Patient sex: M
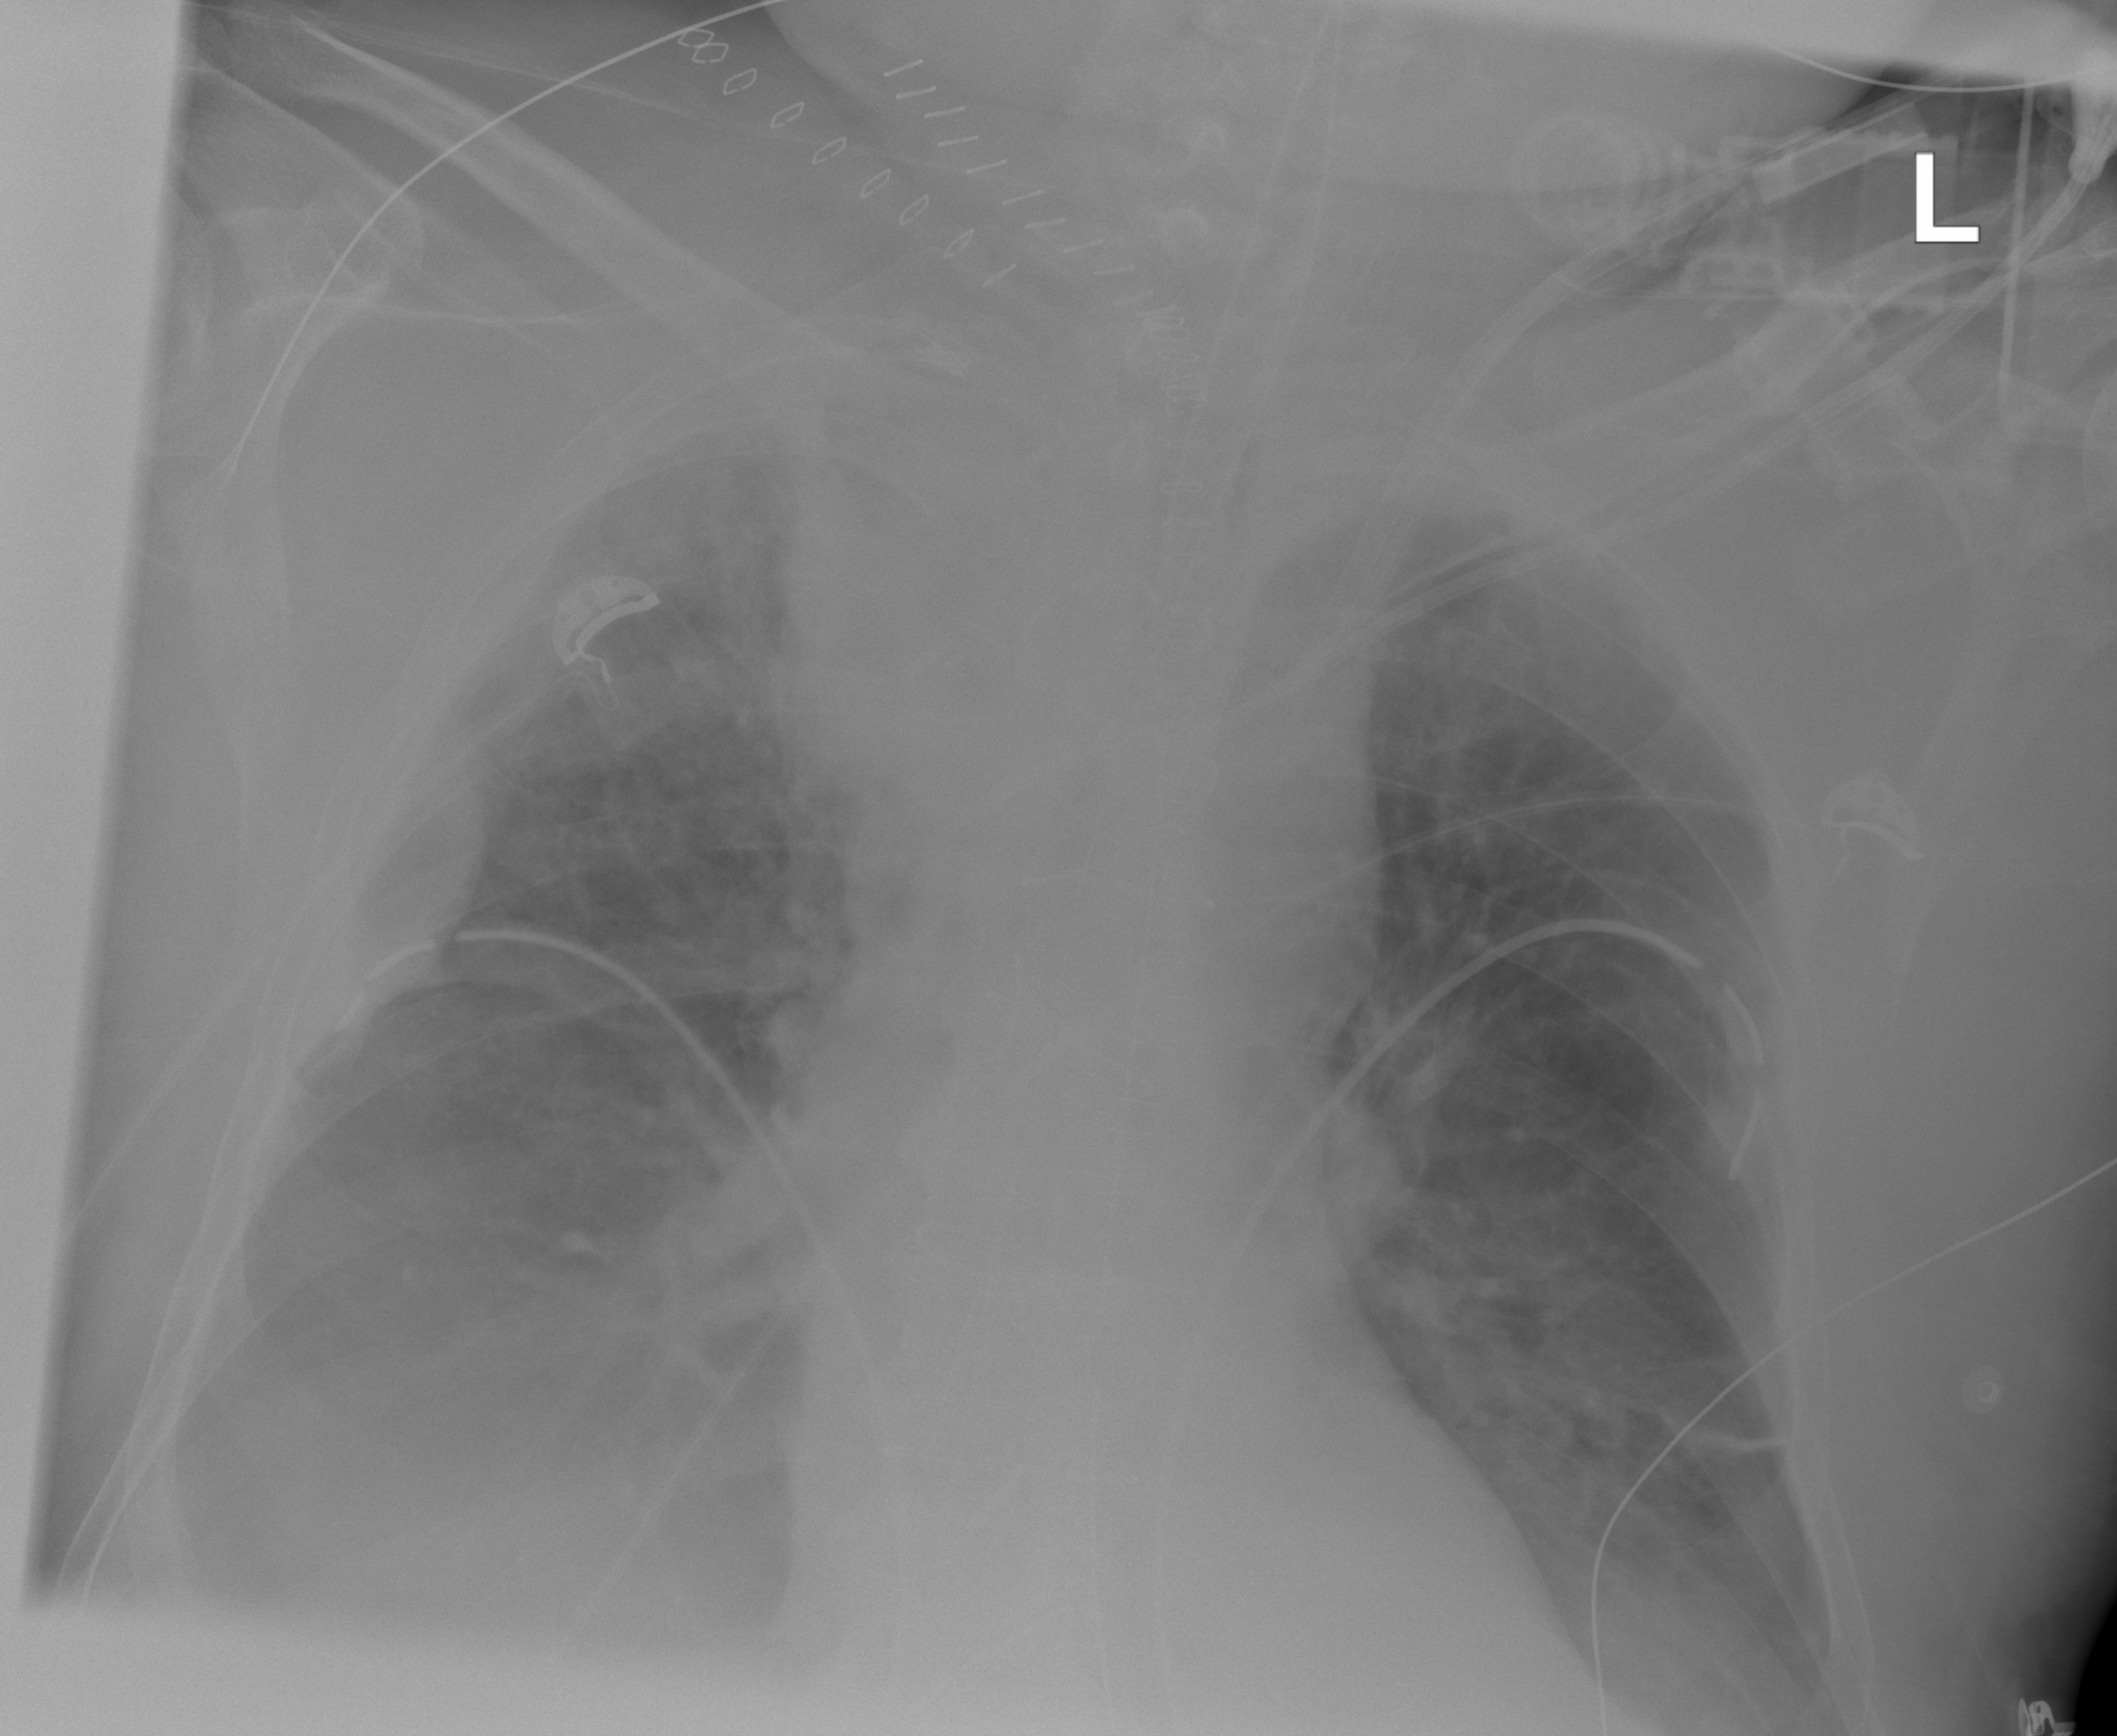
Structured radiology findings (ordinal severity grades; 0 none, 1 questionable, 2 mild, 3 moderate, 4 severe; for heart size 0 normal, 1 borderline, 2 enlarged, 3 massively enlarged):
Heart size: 0
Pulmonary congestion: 2
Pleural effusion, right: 3
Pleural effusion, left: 2
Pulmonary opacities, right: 0
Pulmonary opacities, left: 0
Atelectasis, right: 2
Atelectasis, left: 2